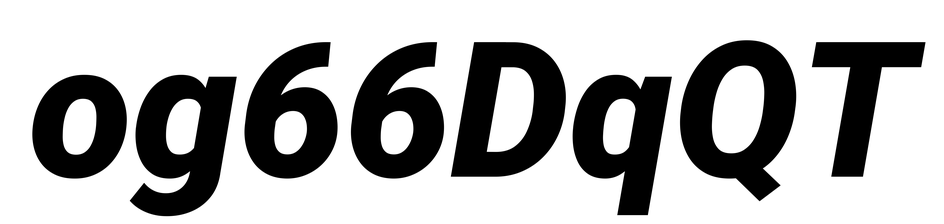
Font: Roboto-Italic_Black_Italic